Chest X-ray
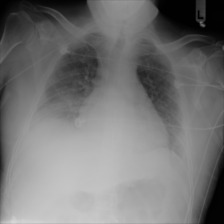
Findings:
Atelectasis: negative
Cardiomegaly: negative
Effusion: negative
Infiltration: positive
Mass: negative
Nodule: negative
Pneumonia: negative
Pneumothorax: negative
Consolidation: negative
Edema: negative
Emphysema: negative
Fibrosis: negative
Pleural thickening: negative
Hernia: negative